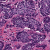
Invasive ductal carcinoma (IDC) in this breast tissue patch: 0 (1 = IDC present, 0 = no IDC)